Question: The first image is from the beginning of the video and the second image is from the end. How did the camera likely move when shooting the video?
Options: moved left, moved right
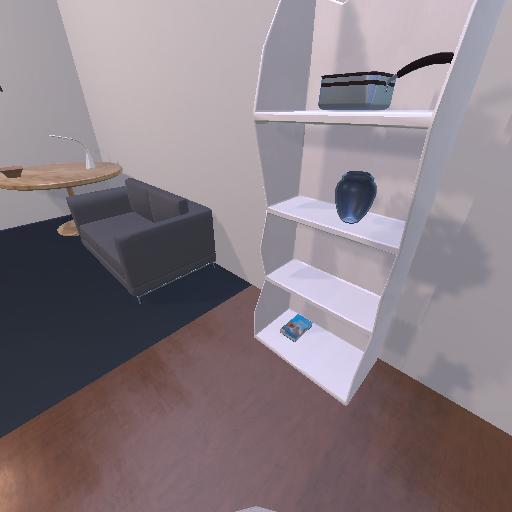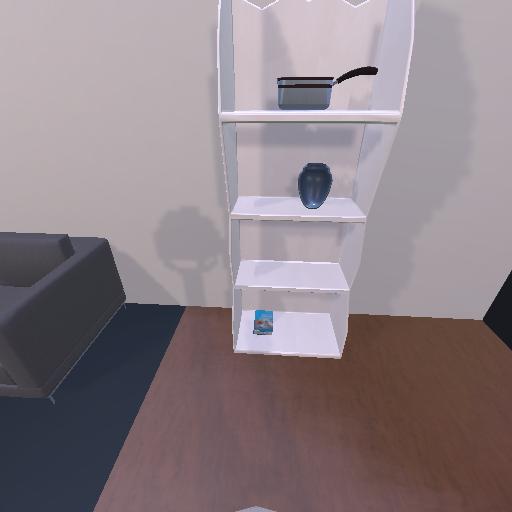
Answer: moved left